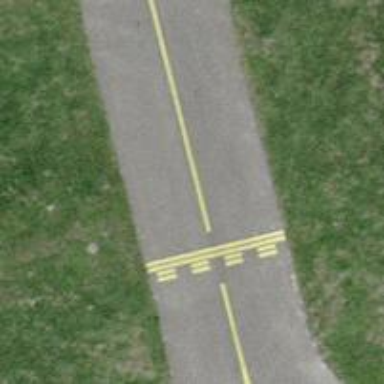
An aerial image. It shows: Runway holding position.